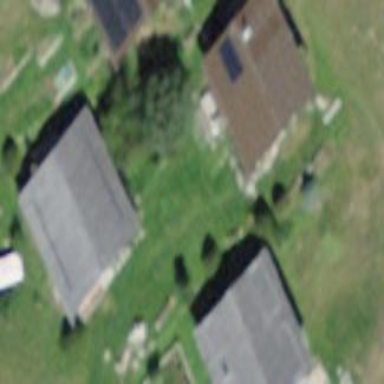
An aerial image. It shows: Simple house.